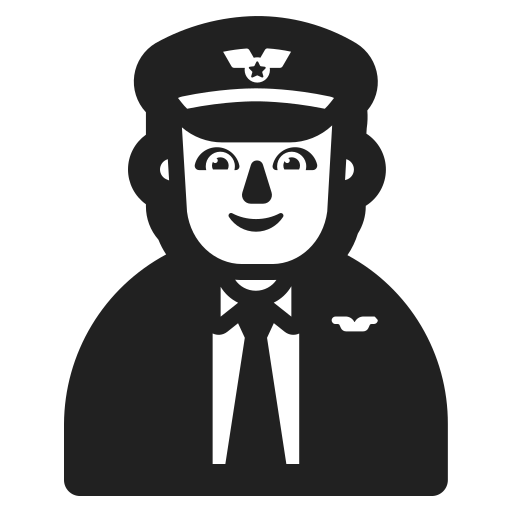
pilot high contrast default